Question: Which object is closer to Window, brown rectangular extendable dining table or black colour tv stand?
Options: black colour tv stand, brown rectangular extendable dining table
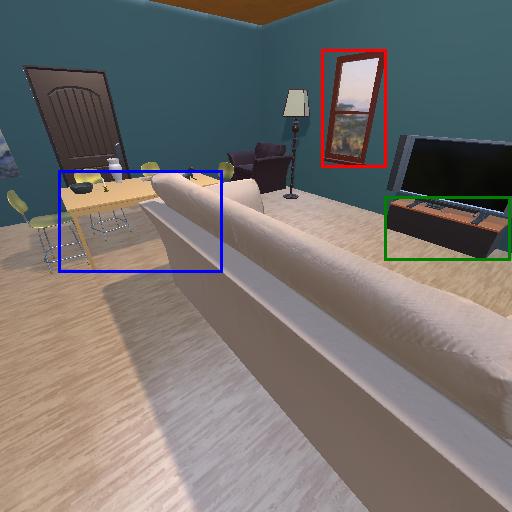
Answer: black colour tv stand